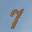
Label: 7